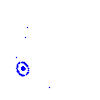
Particle: pion